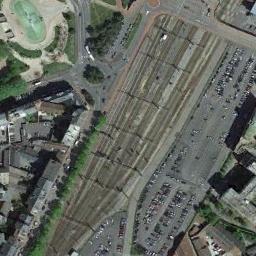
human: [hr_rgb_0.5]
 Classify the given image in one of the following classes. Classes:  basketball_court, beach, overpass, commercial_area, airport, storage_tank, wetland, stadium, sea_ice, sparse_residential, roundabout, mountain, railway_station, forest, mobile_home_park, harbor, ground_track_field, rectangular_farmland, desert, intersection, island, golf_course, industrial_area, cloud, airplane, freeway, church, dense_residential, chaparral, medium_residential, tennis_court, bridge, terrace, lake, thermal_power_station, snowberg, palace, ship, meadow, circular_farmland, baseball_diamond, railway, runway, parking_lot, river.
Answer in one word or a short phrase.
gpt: railway_station